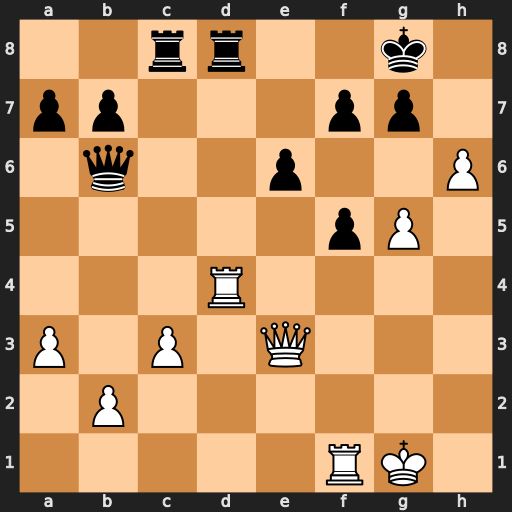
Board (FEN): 2rr2k1/pp3pp1/1q2p2P/5pP1/3R4/P1P1Q3/1P6/5RK1
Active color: w
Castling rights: -
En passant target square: -
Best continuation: Qe5 f6 gxf6